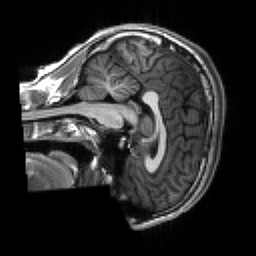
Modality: T1w
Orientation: sagittal
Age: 19
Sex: male
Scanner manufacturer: siemens
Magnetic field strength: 3 T
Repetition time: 2.3 s
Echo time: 0.00267 s